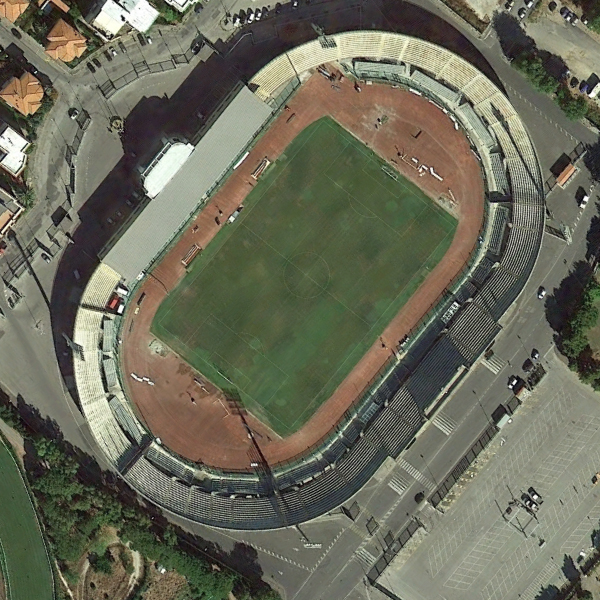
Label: Stadium